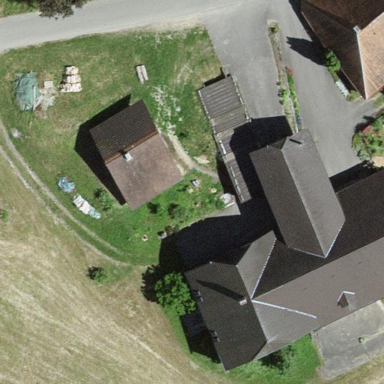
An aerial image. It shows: Farm building.